Question: I have this Google map code and having markers sidebar. Now I want to add 'active' class to button of selected marker. I am not good with google coding so I hope you will guide me in my code.
JSFiddle: <URL>

'''
var mapOpts = {
mapTypeId: google.maps.MapTypeId.ROADMAP,
scaleControl: true,
scrollwheel: false
}
var map = new google.maps.Map(document.getElementById("map"), mapOpts);
// We set zoom and center later by fitBounds()
/**
* makeMarker() ver 0.2
* creates Marker and InfoWindow on a Map() named 'map'
* creates sidebar row in a DIV 'sidebar'
* saves marker to markerArray and markerBounds
* @param options object for Marker, InfoWindow and SidebarItem
* @author Esa 2009
*/
var infoWindow = new google.maps.InfoWindow();
var markerBounds = new google.maps.LatLngBounds();
var markerArray = [];
function makeMarker(options) {
var pushPin = new google.maps.Marker({
map: map
});
pushPin.setOptions(options);
google.maps.event.addListener(pushPin, "click", function () {
infoWindow.setOptions(options);
infoWindow.open(map, pushPin);
if (this.sidebarButton) this.sidebarButton.button.focus();
});
var idleIcon = pushPin.getIcon();
if (options.sidebarItem) {
pushPin.sidebarButton = new SidebarItem(pushPin, options);
pushPin.sidebarButton.addIn("sidebar");
}
markerBounds.extend(options.position);
markerArray.push(pushPin);
return pushPin;
}
google.maps.event.addListener(map, "click", function () {
infoWindow.close();
});
/**
* Creates an sidebar item
* @constructor
* @author Esa 2009
* @param marker
* @param options object Supported properties: sidebarItem, sidebarItemClassName, sidebarItemWidth,
*/
function SidebarItem(marker, opts) {
var tag = opts.sidebarItemType || "button";
var row = document.createElement(tag);
row.innerHTML = opts.sidebarItem;
row.className = opts.sidebarItemClassName || "sidebar_item";
row.style.display = "block";
row.style.width = opts.sidebarItemWidth || "120px";
row.onclick = function () {
google.maps.event.trigger(marker, 'click');
}
row.onmouseover = function () {
google.maps.event.trigger(marker, 'mouseover');
}
row.onmouseout = function () {
google.maps.event.trigger(marker, 'mouseout');
}
this.button = row;
}
// adds a sidebar item to a <div>
SidebarItem.prototype.addIn = function (block) {
if (block && block.nodeType == 1) this.div = block;
else this.div = document.getElementById(block) || document.getElementById("sidebar") || document.getElementsByTagName("body")[0];
this.div.appendChild(this.button);
}
// deletes a sidebar item
SidebarItem.prototype.remove = function () {
if (!this.div) return false;
this.div.removeChild(this.button);
return true;
}
/**
* markers and info window contents
*/
makeMarker({
position: new google.maps.LatLng(60.28527, 24.84864),
title: "Vantaankoski",
sidebarItem: "Vantaankoski",
content: "Vantaankoski"
});
makeMarker({
position: new google.maps.LatLng(60.27805, 24.85281),
title: "Martinlaakso",
sidebarItem: "Martinlaakso",
content: "Martinlaakso"
});
makeMarker({
position: new google.maps.LatLng(60.27049, 24.85366),
title: "Louhela",
sidebarItem: "Louhela",
content: "Louhela"
});
makeMarker({
position: new google.maps.LatLng(60.26139, 24.85478),
title: "Myyrmaki",
sidebarItem: "Myyrmaki",
content: "Myyrmaki"
});
makeMarker({
position: new google.maps.LatLng(60.24929, 24.86128),
title: "Malminkartano",
sidebarItem: "Malminkartano",
content: "Malminkartano"
});
makeMarker({
position: new google.maps.LatLng(60.23963, 24.87694),
title: "Kannelmaki",
sidebarItem: "Kannelmaki",
content: "Kannelmaki"
});
makeMarker({
position: new google.maps.LatLng(60.23031, 24.88353),
title: "Pohjois-Haaga",
sidebarItem: "Pohjois<br>Haaga",
content: "Pohjois-Haaga"
});
makeMarker({
position: new google.maps.LatLng(60.21831, 24.89354),
title: "Huopalahti",
sidebarItem: "Huopalahti",
content: "Huopalahti"
});
makeMarker({
position: new google.maps.LatLng(60.20803, 24.92039),
title: "Ilmala",
sidebarItem: "Ilmala",
content: "Ilmala"
});
makeMarker({
position: new google.maps.LatLng(60.19899, 24.93269),
title: "Pasila",
sidebarItem: "Pasila",
content: "Pasila"
});
makeMarker({
position: new google.maps.LatLng(60.17295, 24.93981),
title: "Helsinki",
sidebarItem: "Helsinki",
content: "Helsinki"
});
/**
* fit viewport to markers
*/
map.fitBounds(markerBounds);
'''
I have added this code and I am able to add active class.
'''
if (this.sidebarButton)
this.sidebarButton.button.focus();
this.sidebarButton.button.setAttribute("class", "sidebar_item active");
'''
but now problem is previous class is not removing. It is adding on every buttton. :(
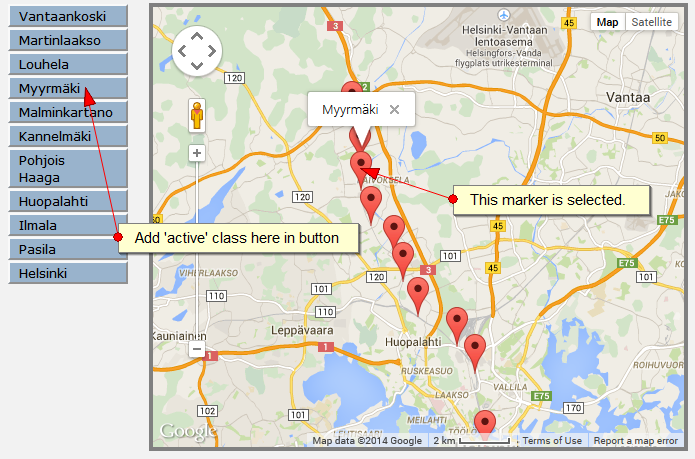
Answer: To apply the active class on button to your selected marker make changes in 'SidebarItem' function in following way:
'''
function SidebarItem(marker, opts) {
var tag = opts.sidebarItemType || "button";
var row = document.createElement(tag);/*Row is DOM Element of ClassName tag*/
row.innerHTML = opts.sidebarItem;
row.className = opts.sidebarItemClassName || "sidebar_item";
row.style.display = "block";
row.style.width = opts.sidebarItemWidth || "120px";
row.onclick = function () {/*whenever row is clicked this function is executed*/
$(".active").removeClass('active');
$(row).addClass('active');/*converting row i.e. DOM Element into jQuery to apply jQuery function*/
google.maps.event.trigger(marker, 'click');
}
row.onmouseover = function () {
google.maps.event.trigger(marker, 'mouseover');
}
row.onmouseout = function () {
google.maps.event.trigger(marker, 'mouseout');
}
this.button = row;
}
function makeMarker(options) {
var pushPin = new google.maps.Marker({
map: map
});
pushPin.setOptions(options);
google.maps.event.addListener(pushPin, "click", function () {
infoWindow.setOptions(options);
infoWindow.open(map, pushPin);
if (this.sidebarButton) {
this.sidebarButton.button.focus()
$(".active").removeClass('active');
this.sidebarButton.button.setAttribute("class", "sidebar_item active");
};
});
var idleIcon = pushPin.getIcon();
if (options.sidebarItem) {
pushPin.sidebarButton = new SidebarItem(pushPin, options);
pushPin.sidebarButton.addIn("sidebar");
}
markerBounds.extend(options.position);
markerArray.push(pushPin);
return pushPin;
}
'''
<URL>